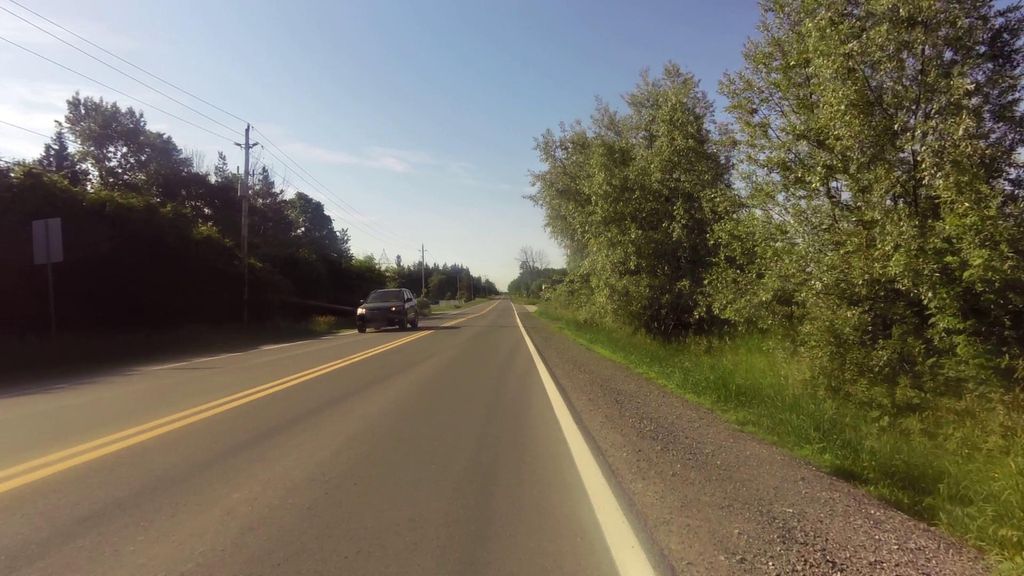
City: ottawa-gatineau